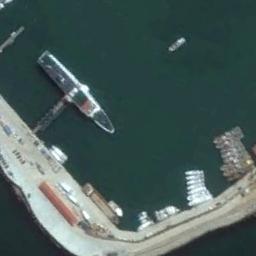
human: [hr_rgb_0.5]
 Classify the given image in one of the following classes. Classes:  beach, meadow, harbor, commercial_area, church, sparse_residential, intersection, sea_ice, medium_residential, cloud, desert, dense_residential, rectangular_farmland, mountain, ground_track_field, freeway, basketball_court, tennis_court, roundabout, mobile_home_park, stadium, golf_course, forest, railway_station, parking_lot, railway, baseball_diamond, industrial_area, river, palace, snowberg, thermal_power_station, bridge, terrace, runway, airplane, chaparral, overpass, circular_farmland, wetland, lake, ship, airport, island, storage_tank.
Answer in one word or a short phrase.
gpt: ship